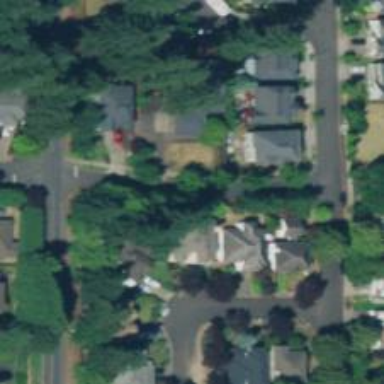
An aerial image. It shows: Residential road with sidewalk on the left side.